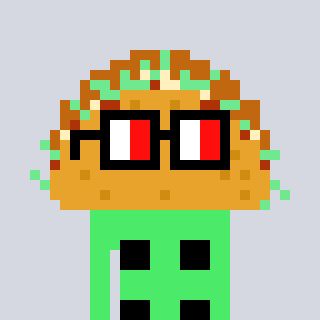
a pixel art character with square glasses with black frames and red eyes, a taco-shaped head and a teal-colored body on a cool background